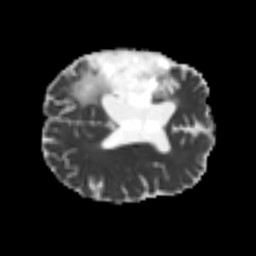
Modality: MD
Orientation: axial
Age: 50
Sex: male
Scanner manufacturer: siemens
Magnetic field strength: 3 T
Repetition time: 4.987 s
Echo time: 0.0792 s